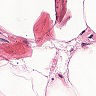
Metastatic tissue present: no